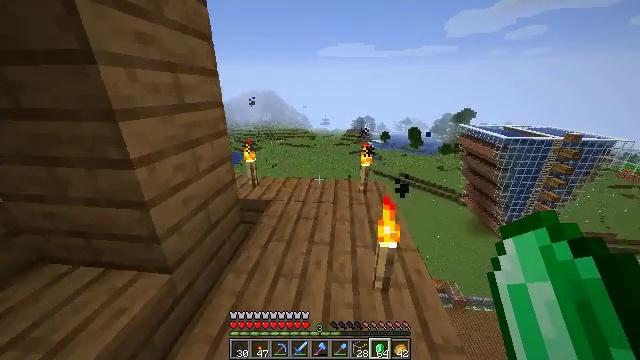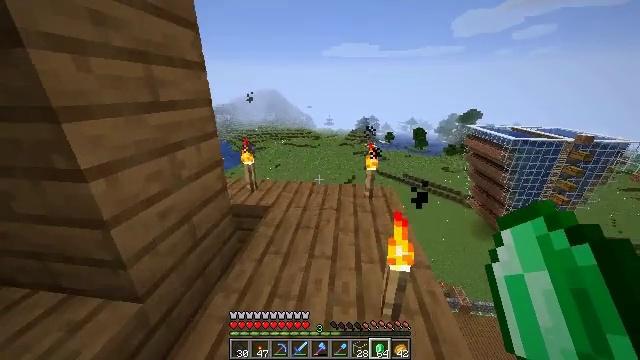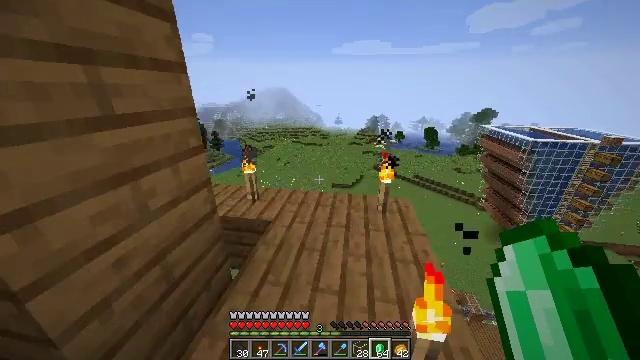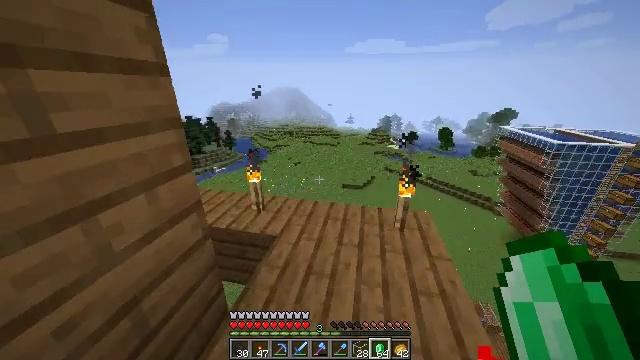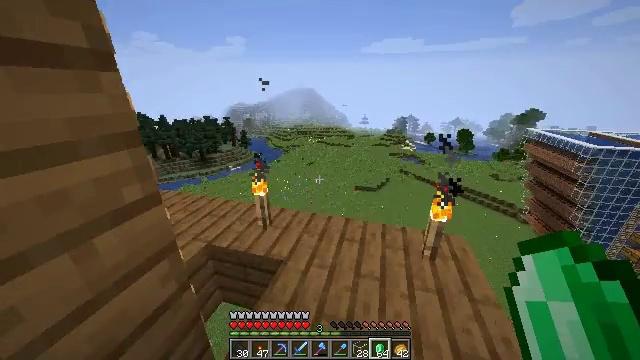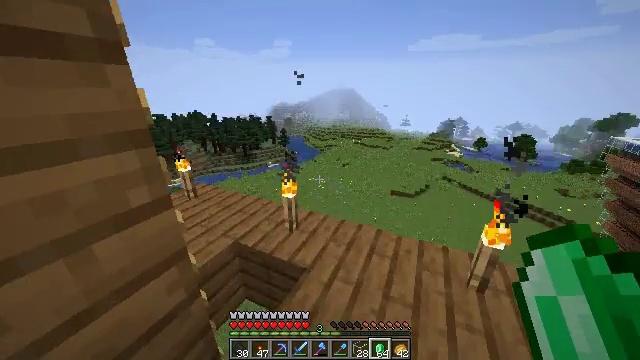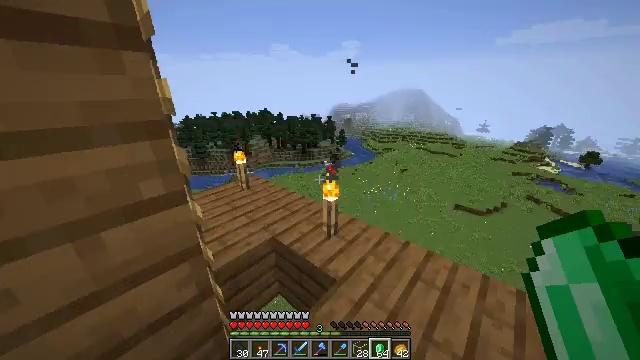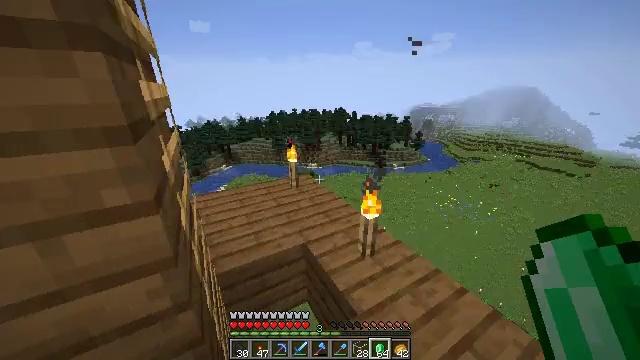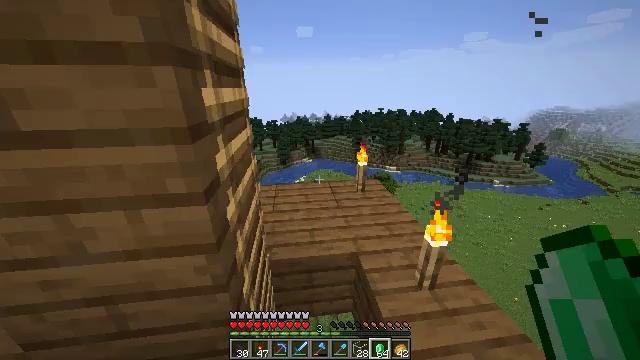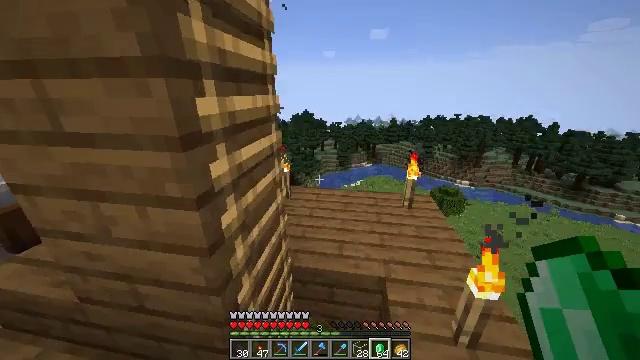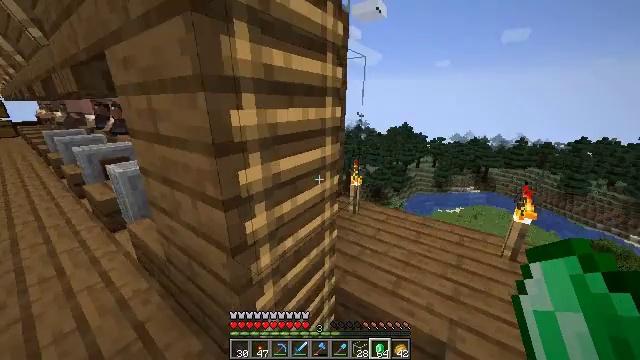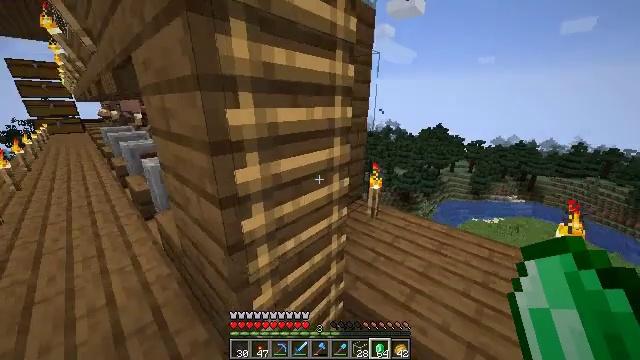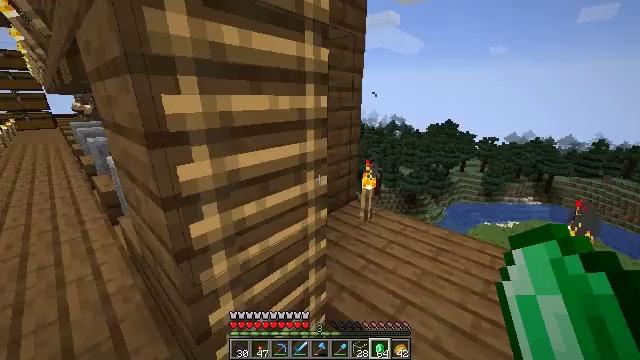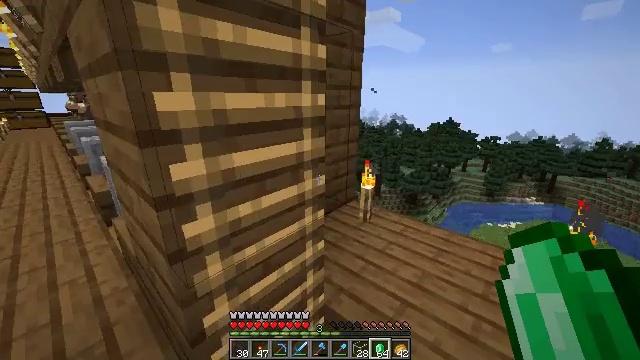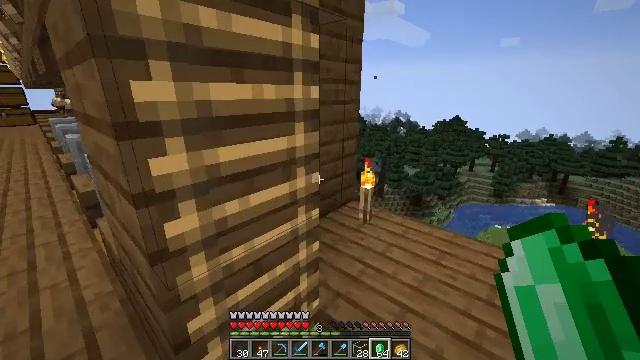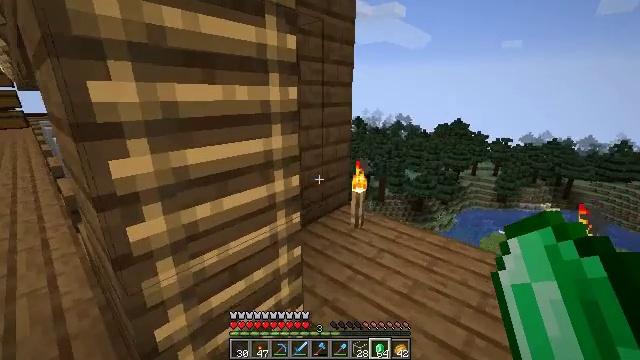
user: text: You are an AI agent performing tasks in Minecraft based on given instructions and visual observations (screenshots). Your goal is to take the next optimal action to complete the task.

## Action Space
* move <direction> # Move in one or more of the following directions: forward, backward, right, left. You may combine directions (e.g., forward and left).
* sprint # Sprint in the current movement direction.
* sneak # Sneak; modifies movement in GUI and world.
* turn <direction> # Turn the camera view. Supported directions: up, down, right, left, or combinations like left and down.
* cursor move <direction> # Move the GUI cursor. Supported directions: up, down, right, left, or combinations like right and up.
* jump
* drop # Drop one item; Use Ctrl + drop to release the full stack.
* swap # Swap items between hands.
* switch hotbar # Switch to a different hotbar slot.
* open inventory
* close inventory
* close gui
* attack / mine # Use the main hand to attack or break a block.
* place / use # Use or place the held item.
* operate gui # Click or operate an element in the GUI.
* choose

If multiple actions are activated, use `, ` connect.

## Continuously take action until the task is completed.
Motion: motion action
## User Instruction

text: Put the ingredients together and craft a rabbit stew.
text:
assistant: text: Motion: move forward, sprint, turn left
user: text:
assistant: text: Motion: move forward, turn left
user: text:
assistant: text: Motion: move forward, turn left
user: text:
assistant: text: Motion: move forward, turn left
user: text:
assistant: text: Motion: move forward and move right, turn left
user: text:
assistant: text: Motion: move forward and move right, turn left
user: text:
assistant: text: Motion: move forward and move right, turn left
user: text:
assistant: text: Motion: move forward and move right, turn left
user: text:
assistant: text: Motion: move forward and move right, turn left
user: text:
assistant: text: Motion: move forward and move right, turn left and up
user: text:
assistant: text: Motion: turn left
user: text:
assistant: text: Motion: no_op
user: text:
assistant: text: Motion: no_op
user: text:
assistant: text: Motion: no_op
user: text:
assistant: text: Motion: move right
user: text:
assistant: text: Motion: move right, turn left and up
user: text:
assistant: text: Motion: move right, turn left and up
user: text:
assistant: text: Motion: turn left and up
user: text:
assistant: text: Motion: turn left and up
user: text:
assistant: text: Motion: turn left and up
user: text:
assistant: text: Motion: turn right and up
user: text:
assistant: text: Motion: turn left and up
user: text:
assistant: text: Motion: turn left
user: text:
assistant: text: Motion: no_op
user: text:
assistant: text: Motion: no_op
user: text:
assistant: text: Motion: no_op
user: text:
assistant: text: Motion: turn right
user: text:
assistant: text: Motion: turn right and up
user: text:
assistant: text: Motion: turn right and up
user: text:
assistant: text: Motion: turn right and up